Aerial crown-view tile of a tropical tree (Barro Colorado Island, Panama), acquired 20250414:
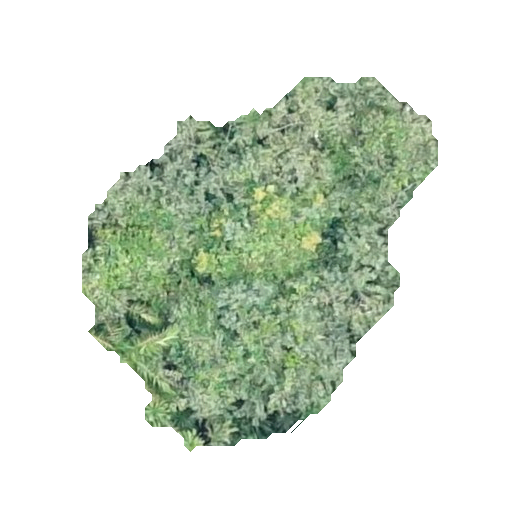
Species: Luehea seemannii
GBIF accepted scientific name: Luehea seemannii
Crown area: 129.617 m²